高三 · 度量几何学
若复数 $z$ 满足(1) $|z| \geq 1$; (2) $|z+i| \leq|-1-2 i|$, 则 $z$ 在复平面内所对应的图形的面积为 \$ \qquad \$
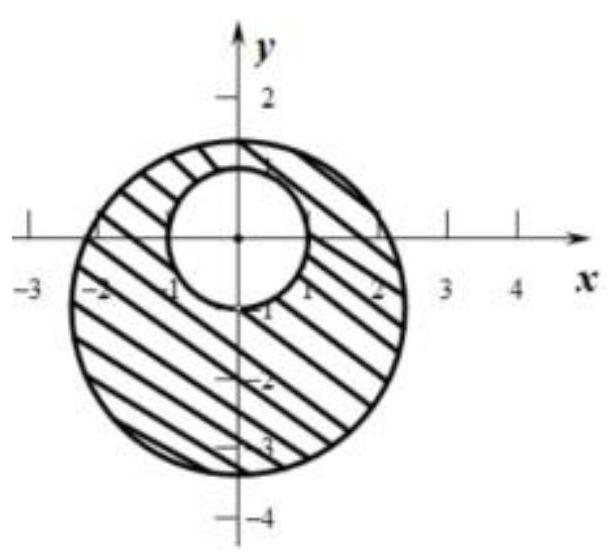
答案: $4 \pi$
解析: 令 $z=a+b \mathrm{i}$ ，则复数 $z$ 对应的点坐标为 $(a, b)$ ，因为 $|z| \geq 1$, 所以 $\sqrt{a^{2}+b^{2}} ? 1$,对应的图形为以原点为圆心、以 1 为半径的圆及其外部,因为 $z+\mathrm{i}=a+(b+1) \mathrm{i},|z+\mathrm{i}| \leq|-1-2 \mathrm{i}|$,所以,对应的图形为以 $(0,-1)$ 为圆心、以 $\sqrt{5}$ 为半径的圆及其内部, 如图所示:故所求的图形的面积为 $\pi ? \sqrt{5}^{2} \pi ? 1^{2} \quad 4 \pi$, 故答案为 $4 \pi$.